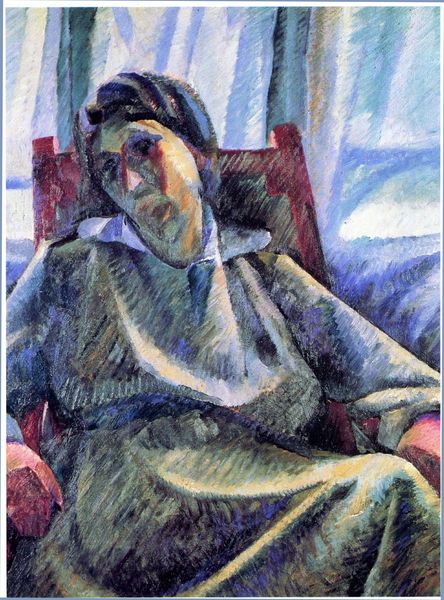
Titel: Sintesi plastica di figura seduta, Plastische Synthese einer sitzenden Figur
Künstler: Umberto Boccioni
Standort: Roma
Institution: Galleria Nazionale d'Arte Moderna di Roma
Schlagwörter: blau, dunkel, gemälde, hand, schatten, schlaf, umhang, weiß, gelb, grün, impressionismus, kubismus, sitzen, braun, bunt, busen, fenster, frau, frisur, grau, haar, hell, kleid, kreide, licht, mund, nase, pastell, schwarz, stuhl, zeichnung, zimmer, blick, dame, rot, beige, expressionismus, flächig, malerei, rock, alt, wand, augen, falten, gesicht, kragen, tod, trauer, bildnis, hände, portrait, porträt, rückenlehne, vorhang, öl, wind, gewand, haare, sessel, sitzend, stoff, kinn, traurig, schürze, brüste, farbig, ruhe, sofa, armlehne, schlafen, lehne, italien, moderne, abstrakt, farben, flächen, formen, lila, violett, ausdruck, gardine, gardinen, sitzende, vorhänge, weiblich, ernst, stuhllehne, faltenwurf, nachdenken, geneigt, striche, surreal, surrealismus, abstrahiert, futurismus, denken, eckig, lehnstuhl, expressionistisch, nach 1900, schraffur, schlag, strich, selbstbildnis, schraffiert, farbauftrag, pinselstrich, entspannt, geometrisch, selbstportrait, armlehnen, sterben, blaugrün, plastizität, sonnenschein, schaukelstuhl, femme, grünes kleid, oma, ernsthaft, erschöpft, ausruhen, geometrie, exressionismus, kantig, dösen, kristallin, boccioni, balla, fraz, gebaut, kute, betrübt, carra, entspannen, umberto boccioni, konstruktivistisch, beobachterblick, gaar, lufthauch, sofal, gebrachlich, soaf, gemälöte, blau gemälde